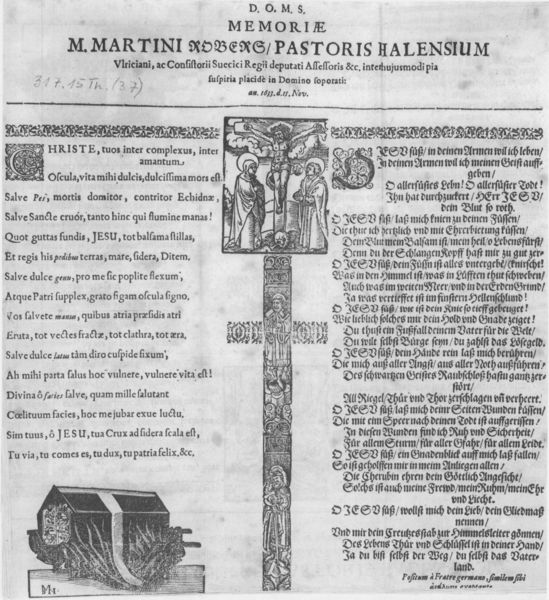
Titel: D. O. M. S. MEMORIAE M. MARTINI ROBERS
Künstler: Balthasar Menz
Standort: Wolfenbüttel
Institution: Herzog August Bibliothek
Schlagwörter: mann, weiß, wolken, grau, mitte, schwarz, ornament, alt, bibel, johannes, schädel, sockel, stein, tod, tot, trauer, bild, gewänder, schrift, papier, grafik, graphik, spalten, faltenwurf, buch, kreuz, religion, druck, initialen, titel, seite, illustration, schwarzweiß, text, zeitung, überschrift, beten, gebet, kopie, buchdruck, heiligenschein, beerdigung, sarg, christus, grab, jesus, kreuzigung, mittelalter, messe, kruzifix, heilige, zeilen, gedenken, maria, erinnerung, heilige schrift, kapitel, andenken, latein, lateinisch, schirft, passion, majuskel, illustrationen, memorie, martini, schrist, allorgie, martine, requiem, memoriae, theologisch, pastoris, halensium